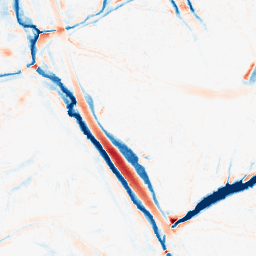
Category: morphological
Decomposition family: tophat_combined
Decomposition parameters: size: 10
Upsampling method: cubic_catmull_rom
Upsampling parameters: scale: 2
Upsampling scale: 2